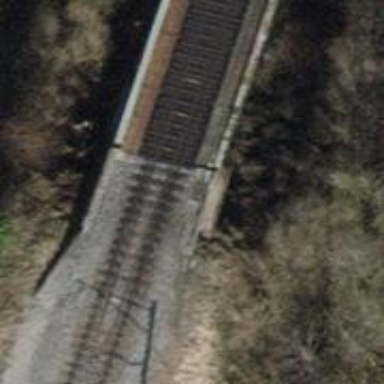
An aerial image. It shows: Bridge with single railway track electrified by contact line.